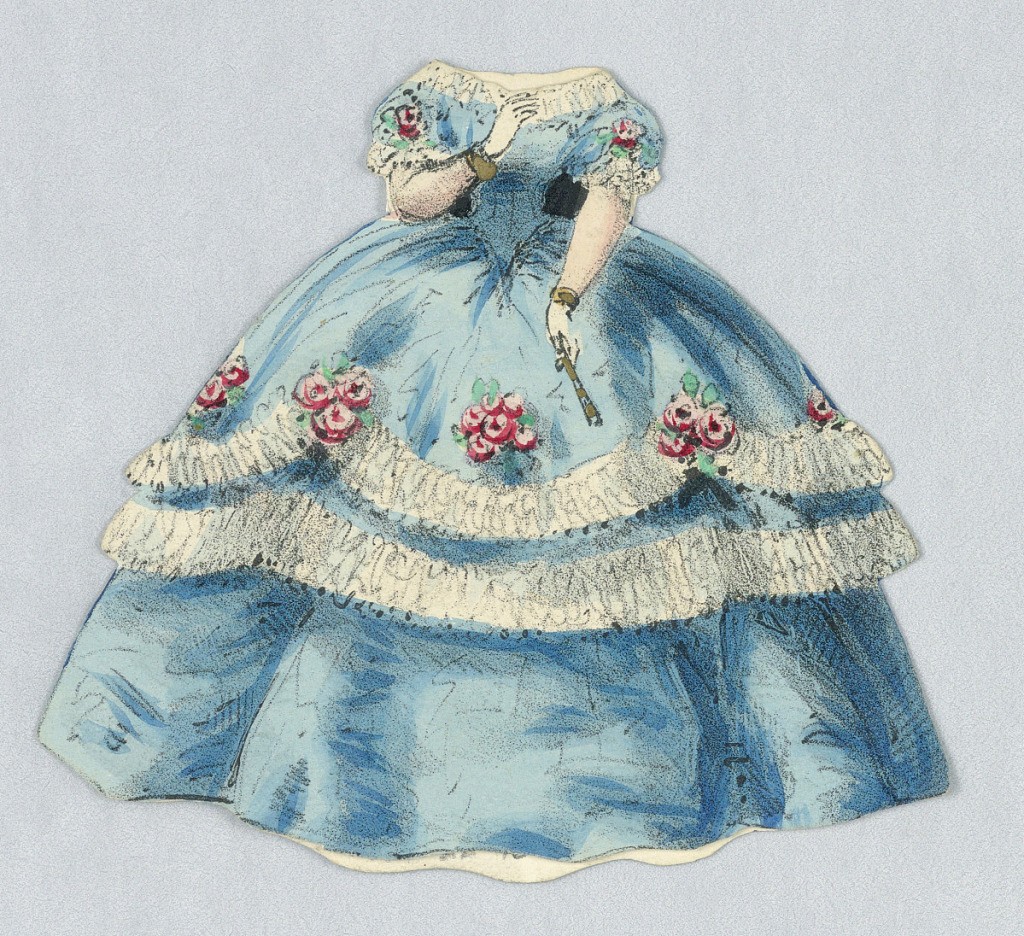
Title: Paper Doll Costume in Blue with White Trim and Garlands
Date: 1876–80
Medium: Lithograph, brush and watercolor on cream heavy wove paper
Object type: Print
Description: Sapphire blue dress with white trim at the neckline, and white garlands, accompanied by pink roses on the full skirt. Both back and front of this paper doll outfit are rendered.